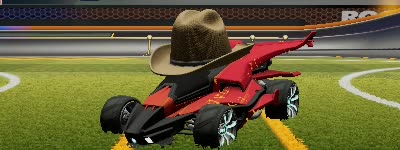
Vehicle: aftershock